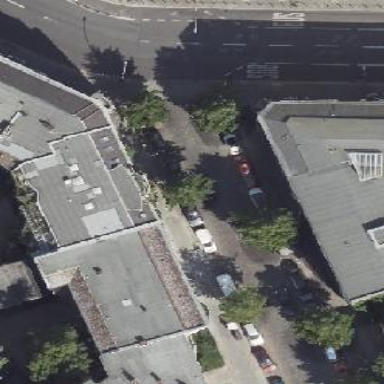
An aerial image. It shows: Street side parking area.